高一 · 计数
（2017 秋-翠屏区校级月考）检测 600 个某产品的质量（单位： $g$ ）, 得到的频率分布直方图中,前三组的长方形的高度成等差数列, 后三组对应的长方形的高度成公比为 0.5 的等比数列, 已知检测的质量在 100.5 - 105.5 之间的产品数为 150, 则质量在 115.5 - 120.5 的长方形高度为 \$ \qquad \$ .

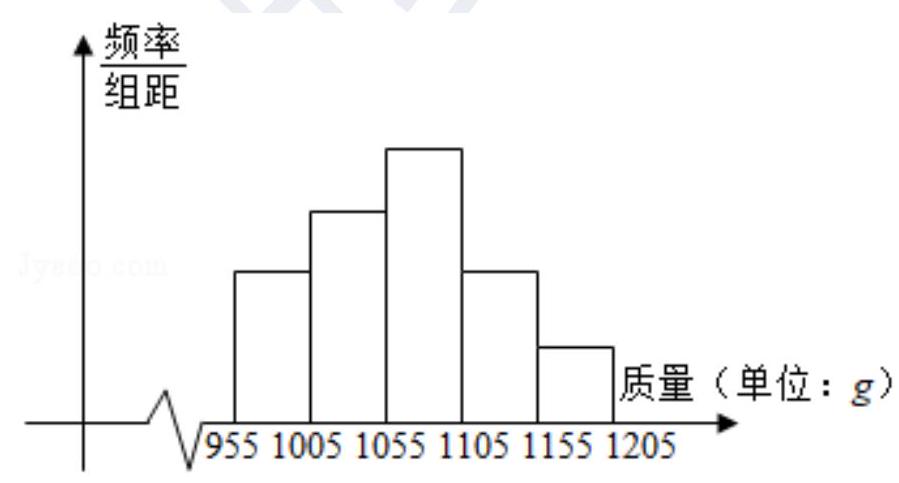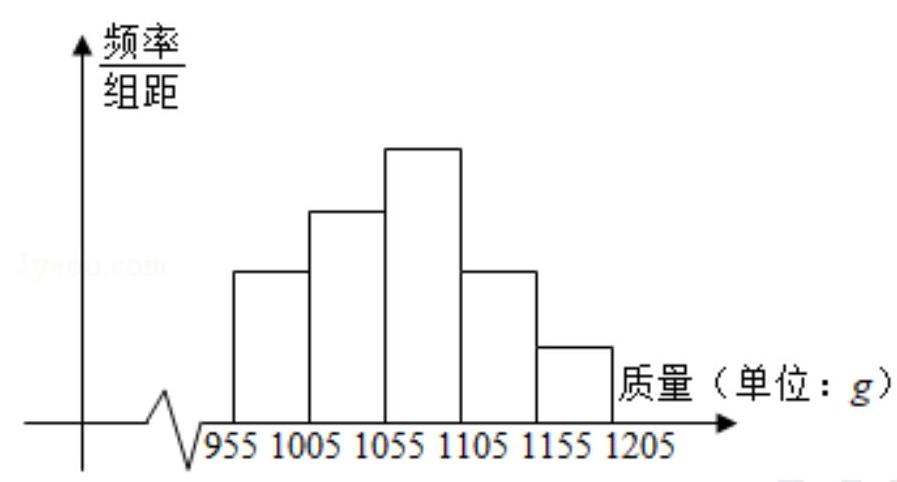
答案: $\frac{1}{60}$

解析: 解：因为检测的质量在 $100.5-105.5$ 之间的产品数为 150 , 所以第二组长方形的面积为
$\frac{150}{600}=0.25$, 高度为 $\frac{0.25}{5}=0.05$,

设前三组长方形的高度的公差为 $d$, 则第一组高度为 $0.05-d$, 第三组高度为 $0.05+d$, 第四组高度为 $0.5(0.05+d)$, 第五组高度为 $0.25(0.05+d)$,

因此 $[0.05-d+0.05+0.05+d+0.5(0.05+d)+0.25(0.05+d)] \times 5=1$, 解得 $d=\frac{1}{60}$,

故质量在 $115.5-120.5$ 的长方形高度为 $0.25\left(0.05+\frac{1}{60}\right)=\frac{1}{60}$

故答案为: $\frac{1}{60}$